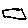
Label: square